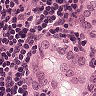
Metastatic tissue present: yes